Field crop: tomato
Growth stage: 1
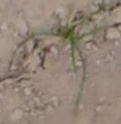
Species: cyperus